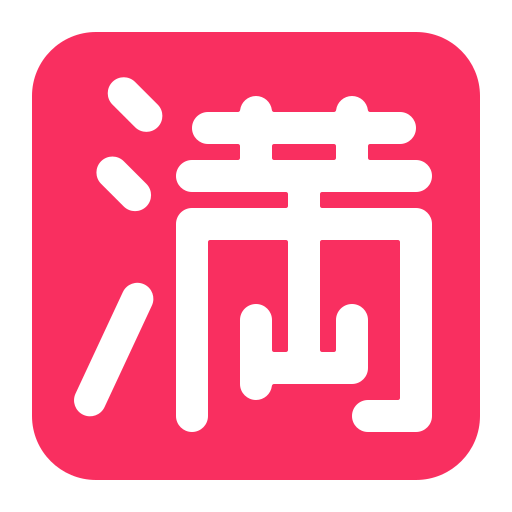
japanese no vacancy button flat